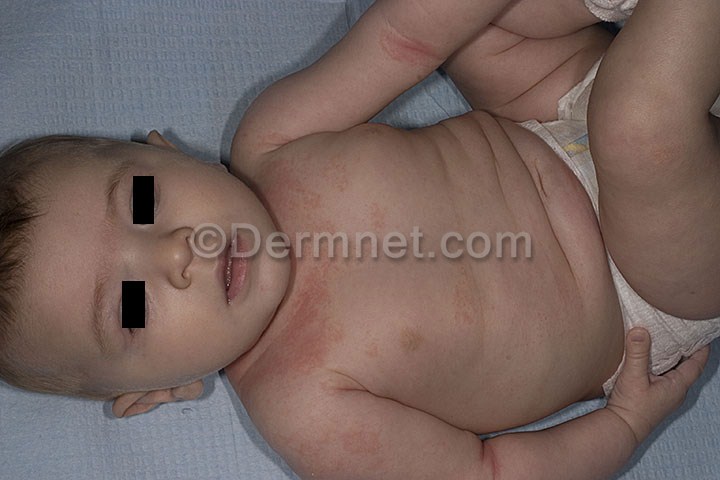
Disease: Atopic Dermatitis Photos